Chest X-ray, PA view. Patient: 77 years old, sex M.
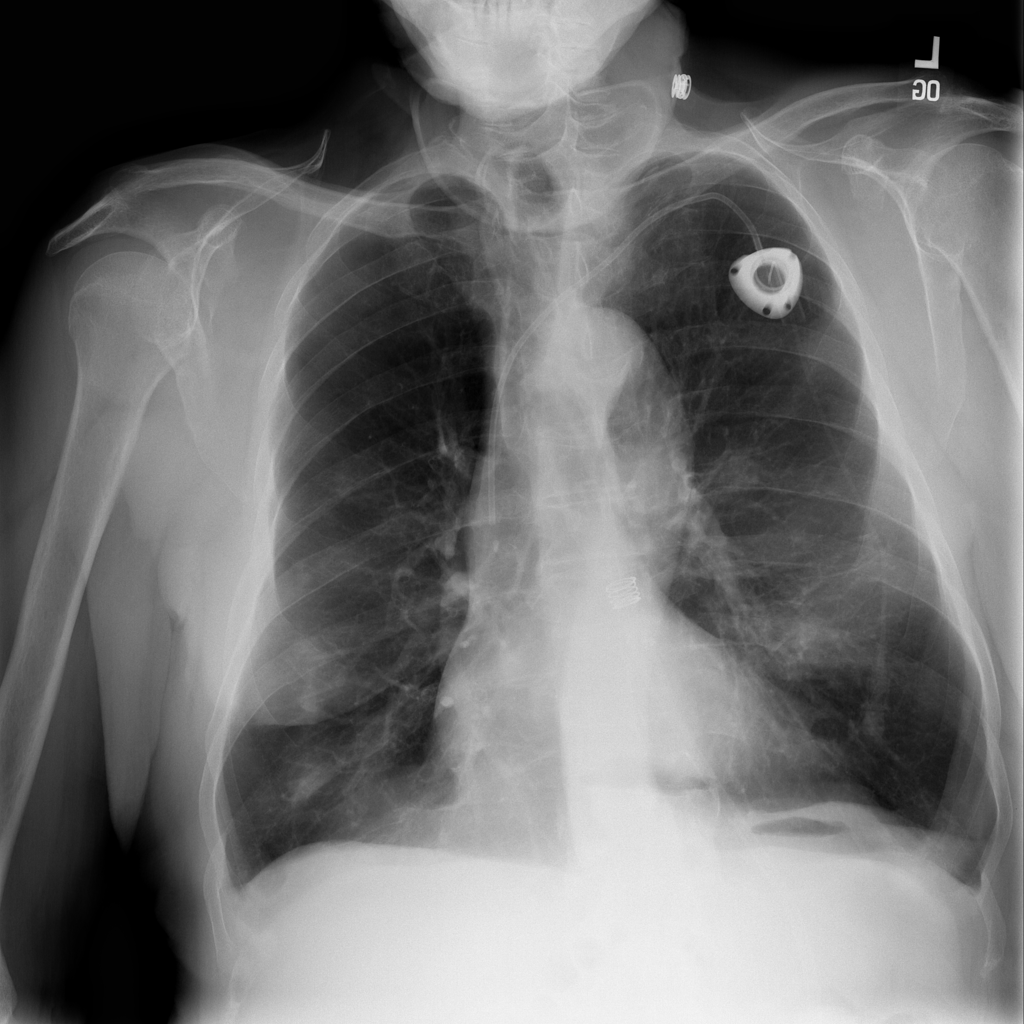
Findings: Hernia, Nodule